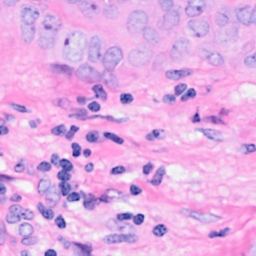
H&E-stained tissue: Breast